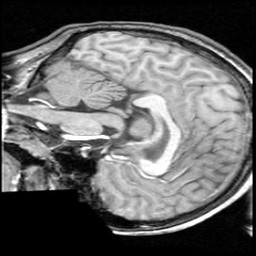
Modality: T1w
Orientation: sagittal
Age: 11
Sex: female
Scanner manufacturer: ge
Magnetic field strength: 1.5 T
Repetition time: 0.03333 s
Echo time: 0.008 s